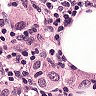
Metastatic tissue present: yes